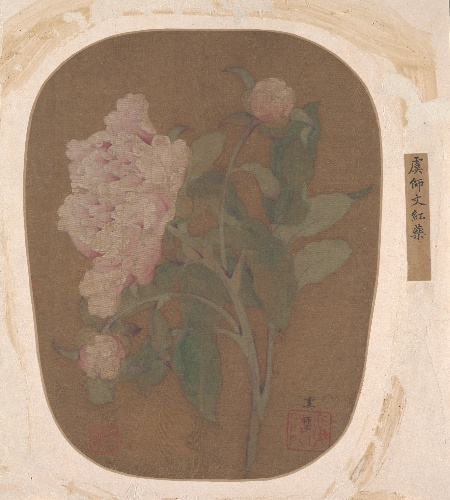
Artist: Unidentified artist
Object type: Album leaf
Classification: Paintings
Medium: Album leaf; ink and color on silk
Culture: China
Period: Song dynasty (?) (960–1279)
Dimensions: 9 3/8 x 7 1/2 in. (23.8 x 19.1 cm)
Department: Asian Art
Credit line: Rogers Fund, 1923
Accession year: 1923
Repository: Metropolitan Museum of Art, New York, NY
Tags: Peonies|Leaves